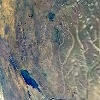
Label: land